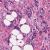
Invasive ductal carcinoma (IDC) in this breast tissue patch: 1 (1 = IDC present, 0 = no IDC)